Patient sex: F
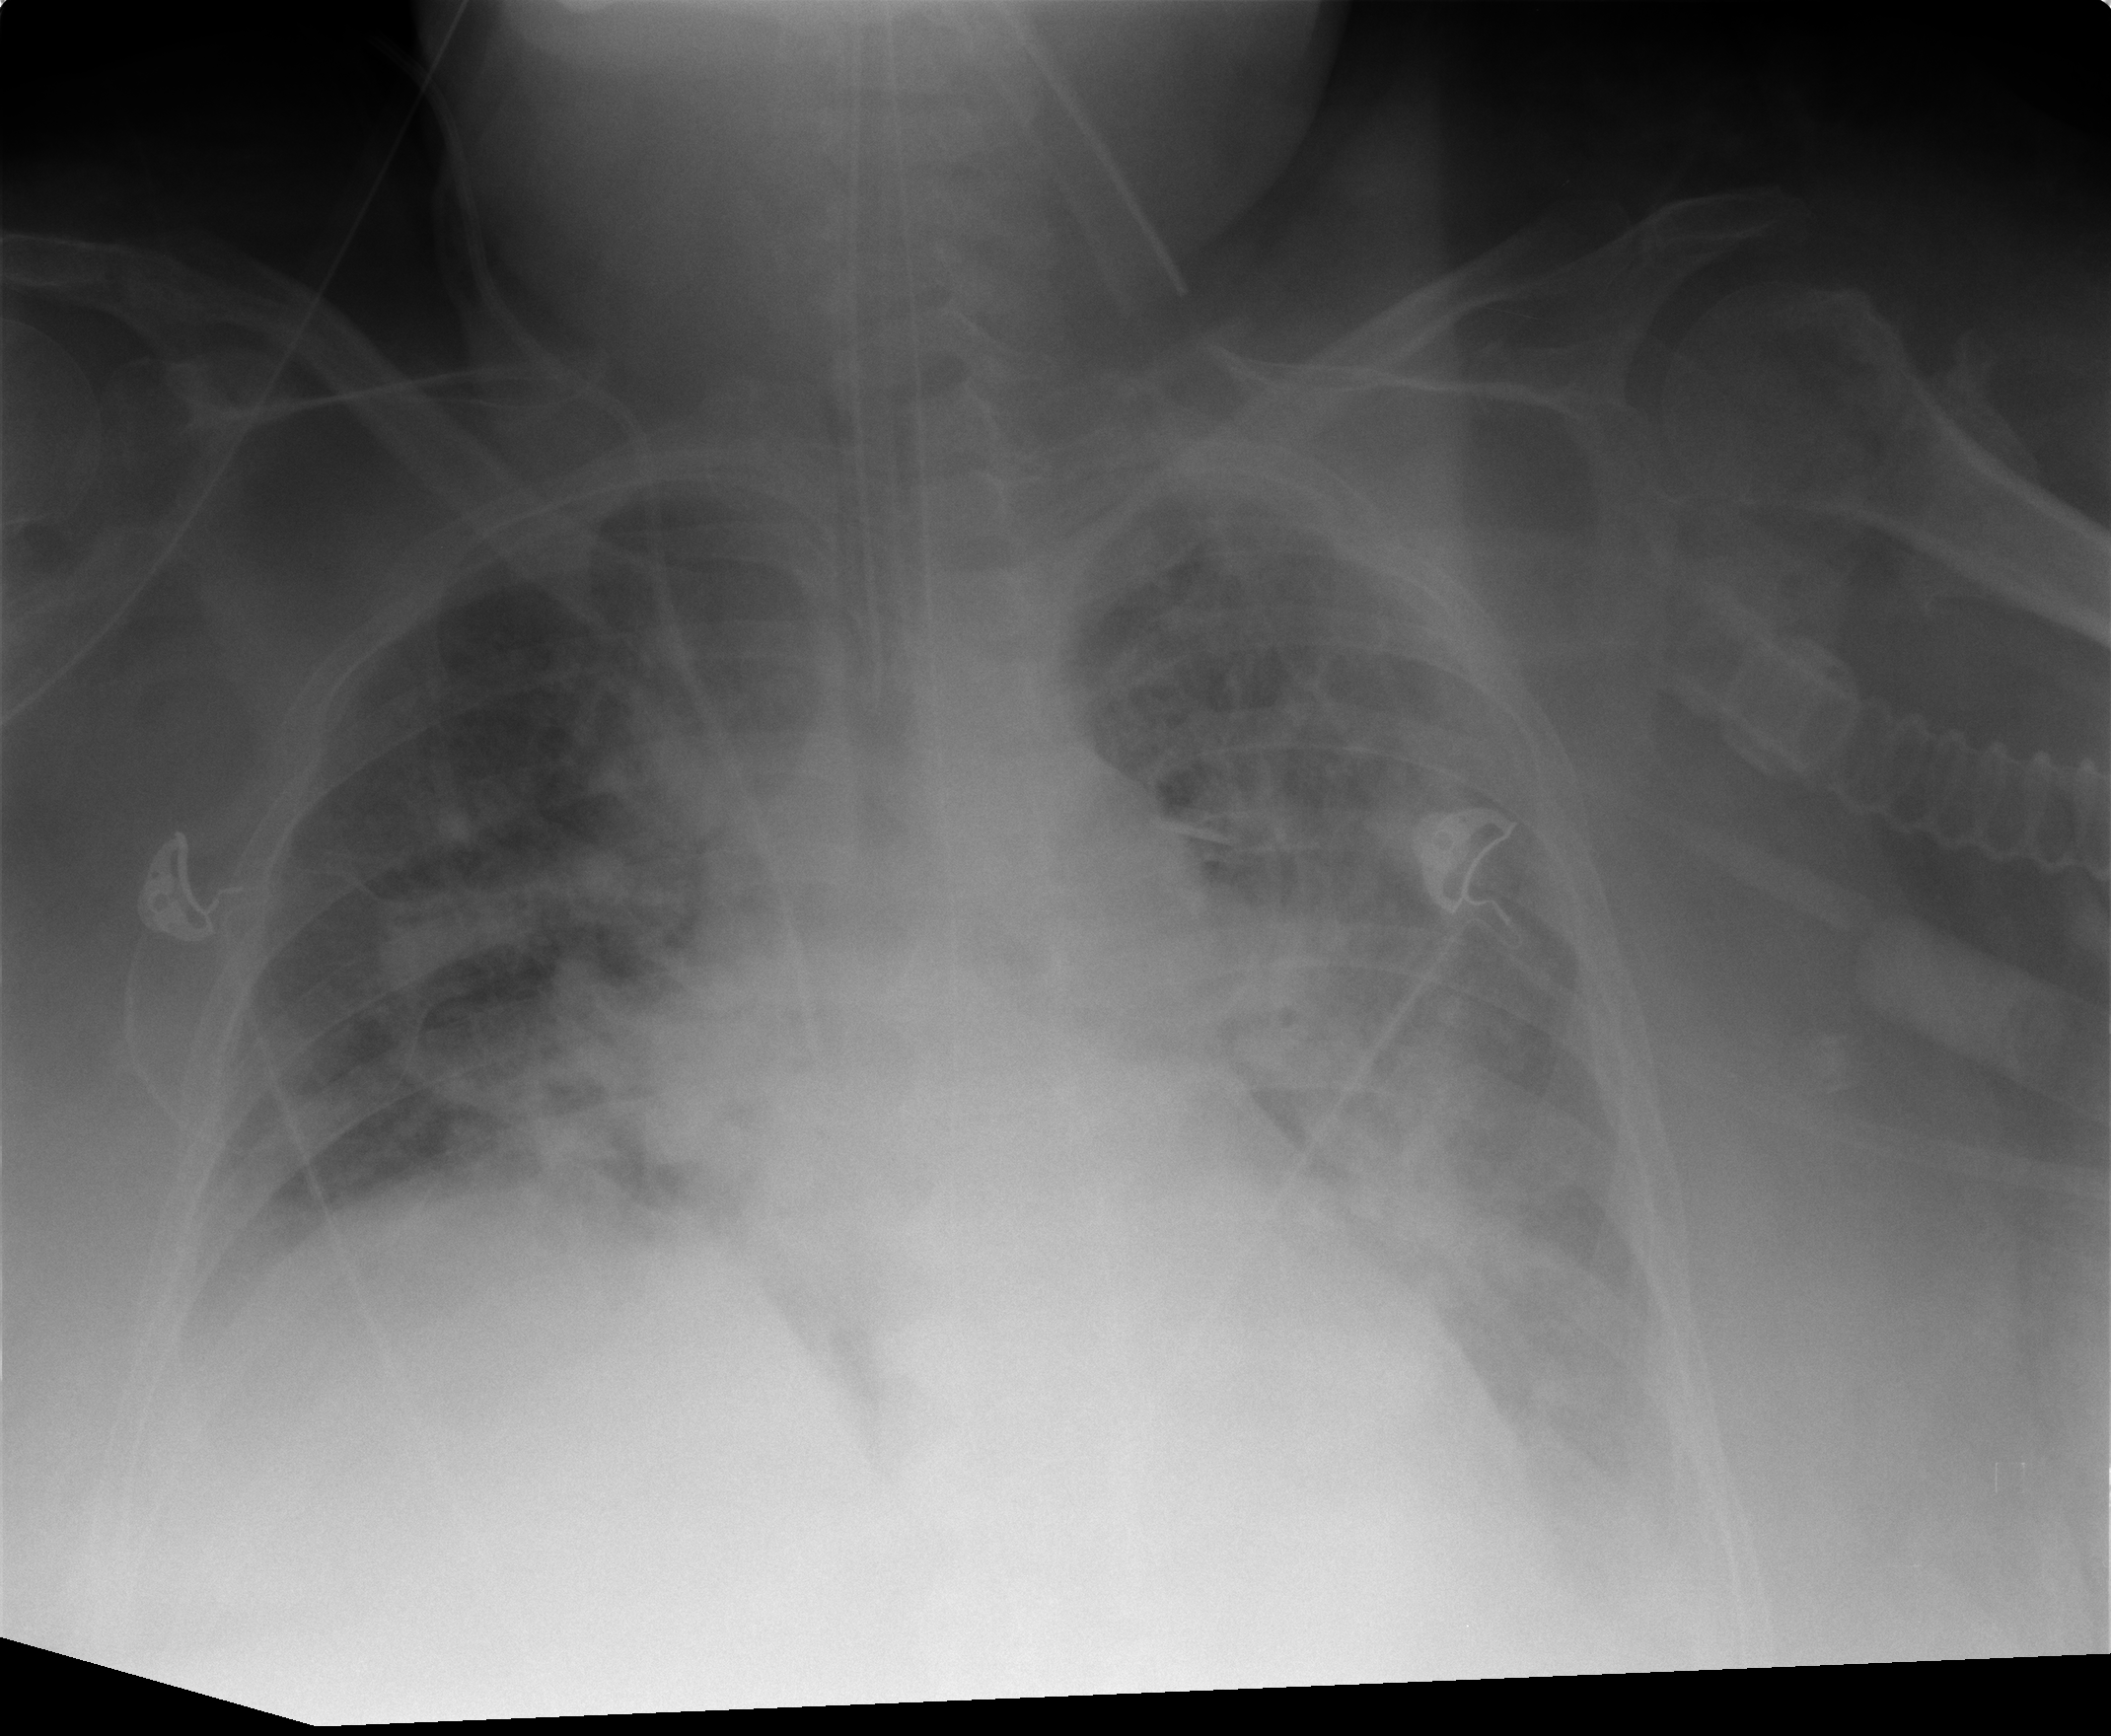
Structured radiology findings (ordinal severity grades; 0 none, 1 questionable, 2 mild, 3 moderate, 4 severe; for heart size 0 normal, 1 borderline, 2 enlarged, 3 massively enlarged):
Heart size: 0
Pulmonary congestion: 3
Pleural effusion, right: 2
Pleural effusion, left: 2
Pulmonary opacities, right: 3
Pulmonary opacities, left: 3
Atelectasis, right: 0
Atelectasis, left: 0